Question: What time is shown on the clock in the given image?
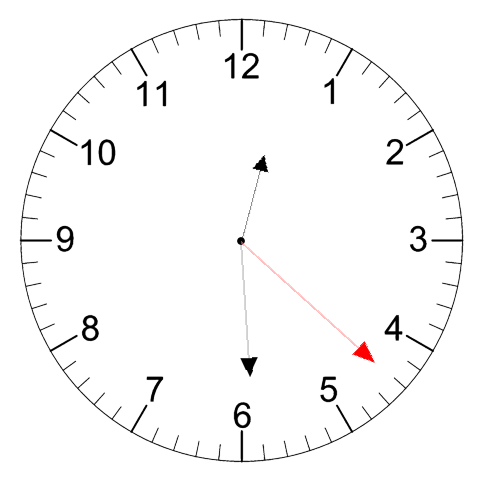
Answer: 12:29:22